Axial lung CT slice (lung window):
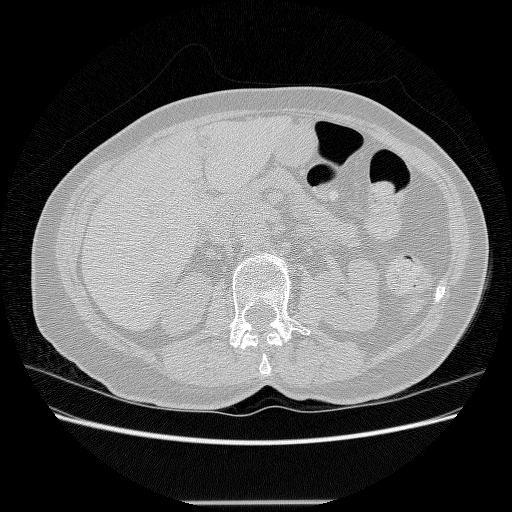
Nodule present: no